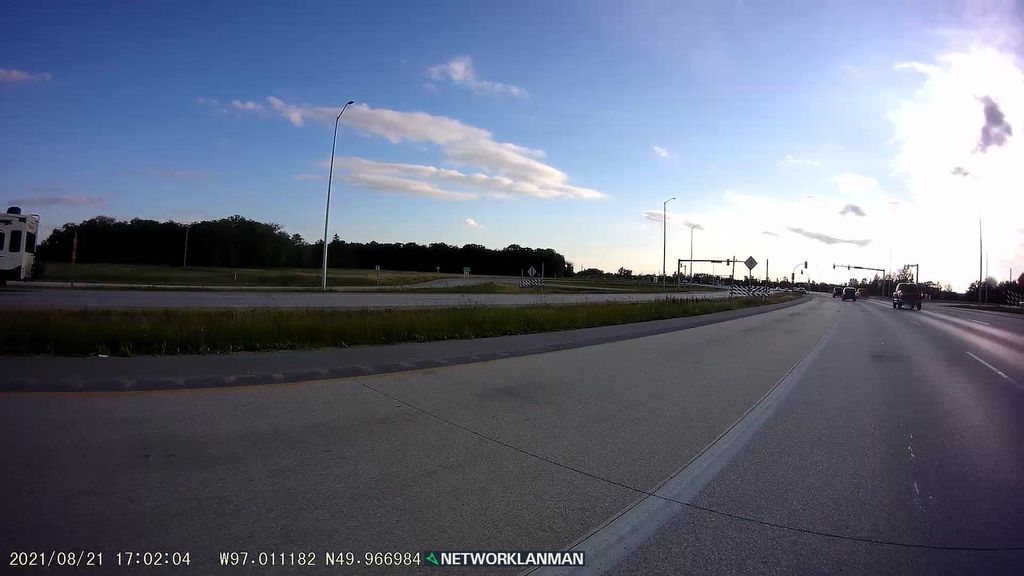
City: winnipeg